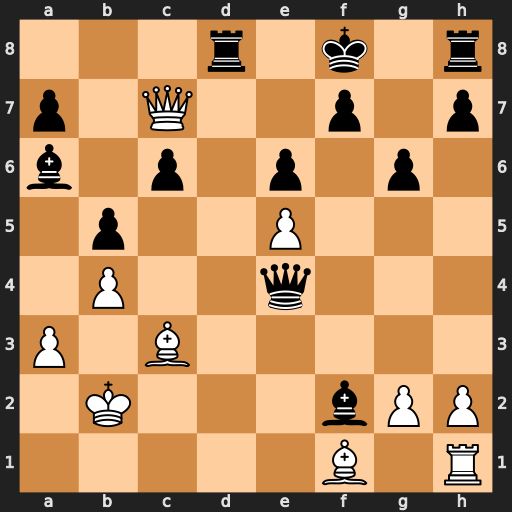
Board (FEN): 3r1k1r/p1Q2p1p/b1p1p1p1/1p2P3/1P2q3/P1B5/1K3bPP/5B1R
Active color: w
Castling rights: -
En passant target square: -
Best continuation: Qxd8+ Kg7 Qf6+